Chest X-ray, AP view. Patient: 2 years old, sex M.
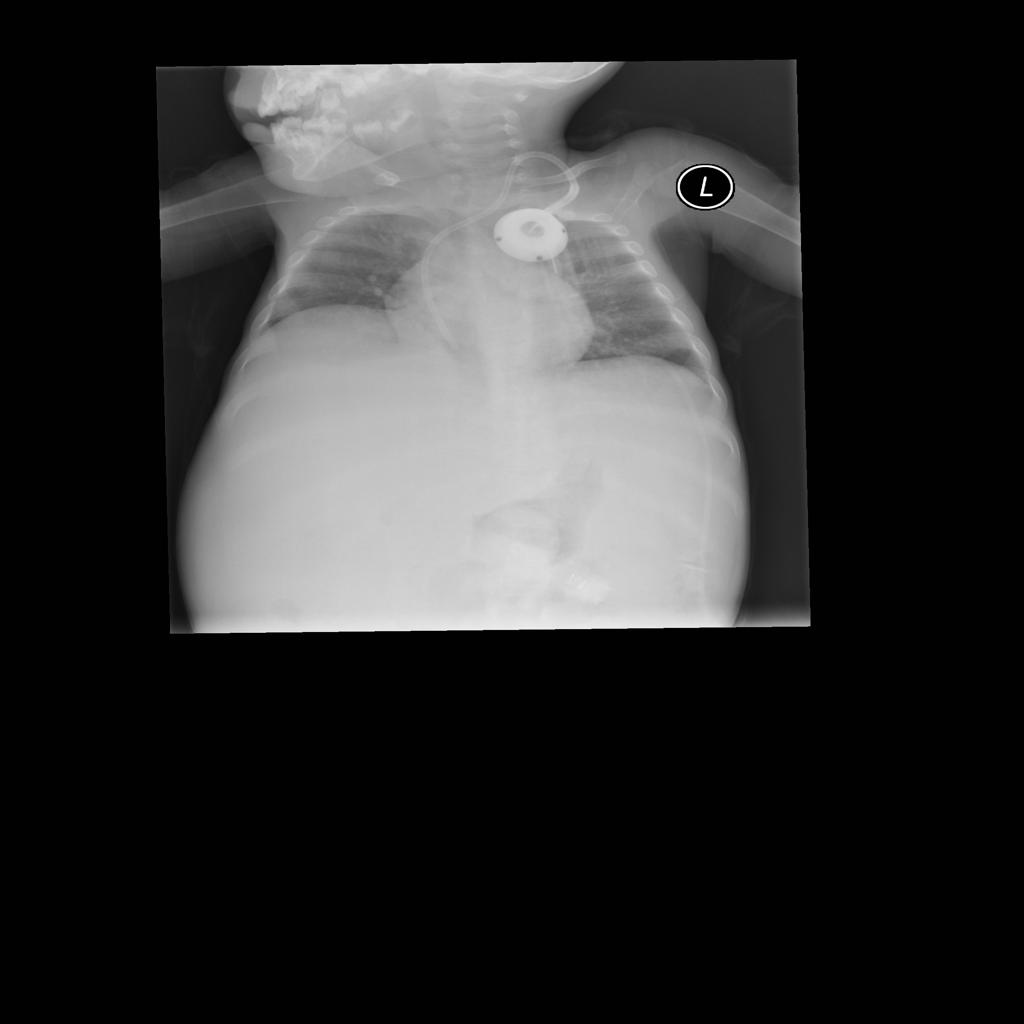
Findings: Consolidation